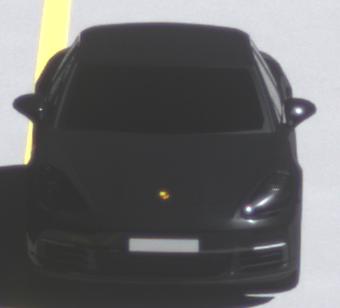
Make: Porsche
Model: Panamera
Detailed model: Panamera (971)
Model produced from: 2016/11
Model produced until: 2018/08
Doors: 5
Color: black
Road condition: dry road
Daytime: midday
Contrast: high contrast